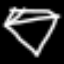
Label: diamond